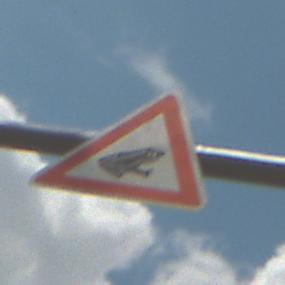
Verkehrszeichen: AmphibienwanderungLinks
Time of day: Midday
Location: Outdoor (Suburban)
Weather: PartlyCloudy
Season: NotSpecified
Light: Natural